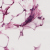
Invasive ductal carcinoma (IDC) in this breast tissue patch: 0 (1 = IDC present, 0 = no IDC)